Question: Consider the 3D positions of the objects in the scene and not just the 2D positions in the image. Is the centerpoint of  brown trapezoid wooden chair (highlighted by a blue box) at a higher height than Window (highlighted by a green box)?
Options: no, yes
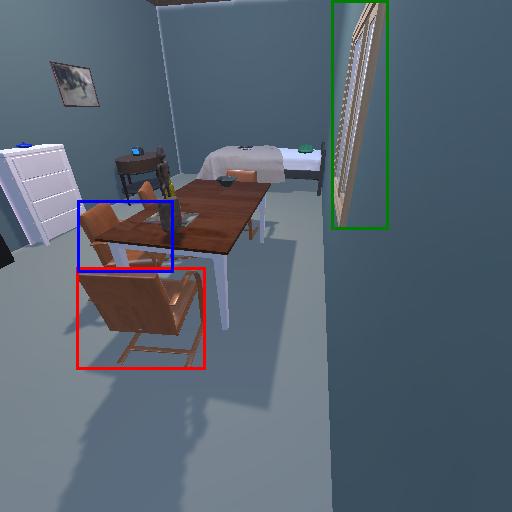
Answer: no